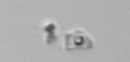
Label: detritus